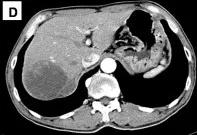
A 56-year-old man with abdominal discomfort. (D- F) After the contrast injection, the mass was slightly enhanced, especially on the edge.
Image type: radiology (ct)